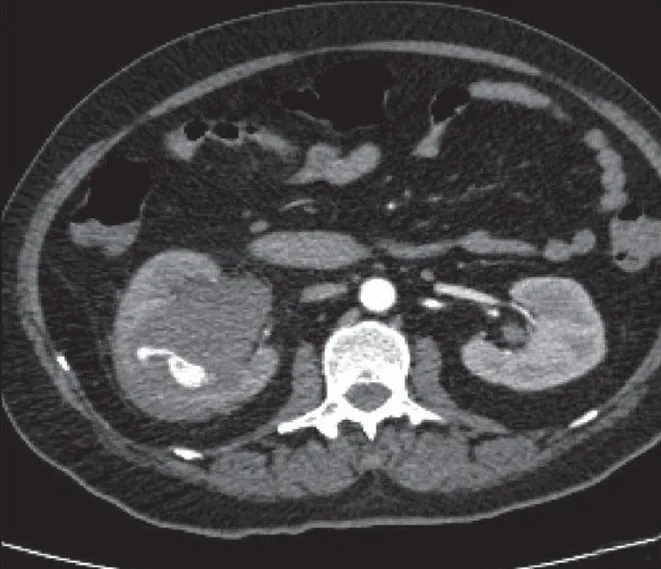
CT angiogram showing ruptured artery supplying the interpole.
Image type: radiology (ct)